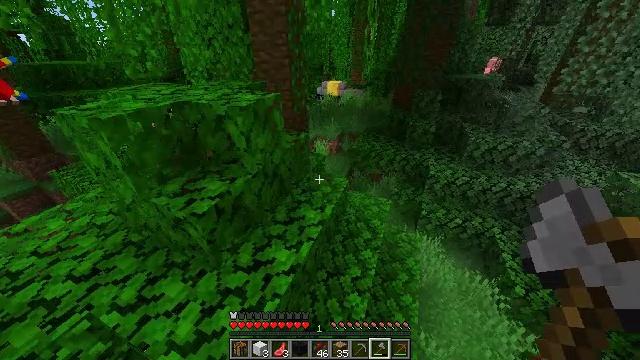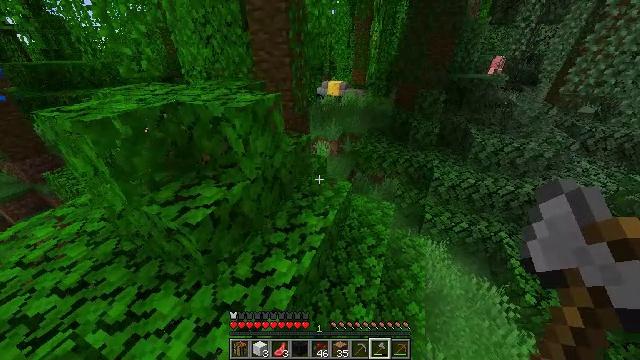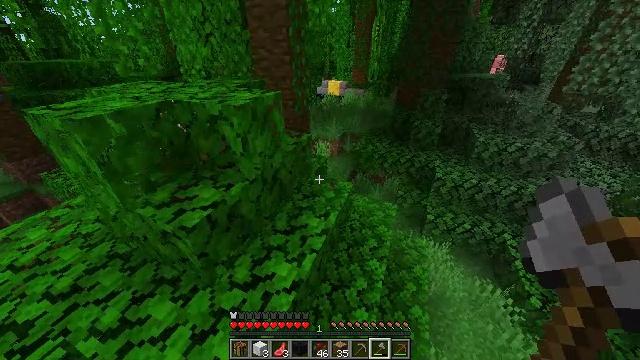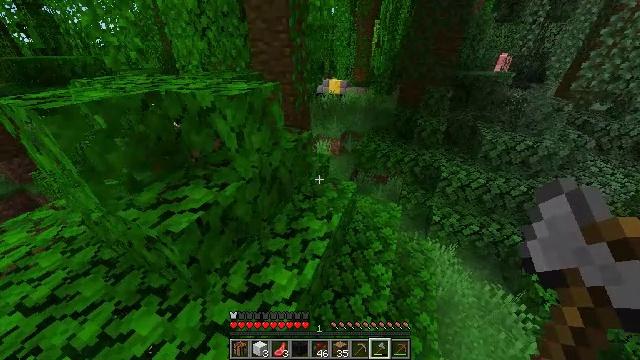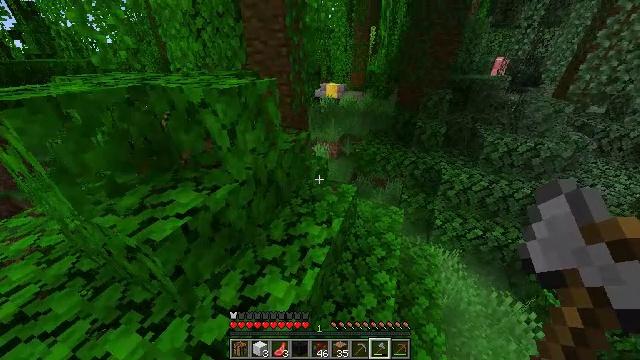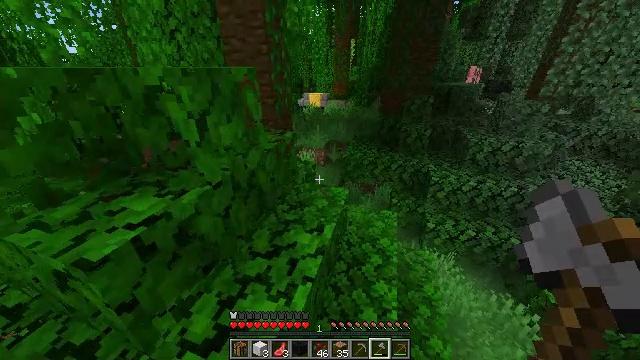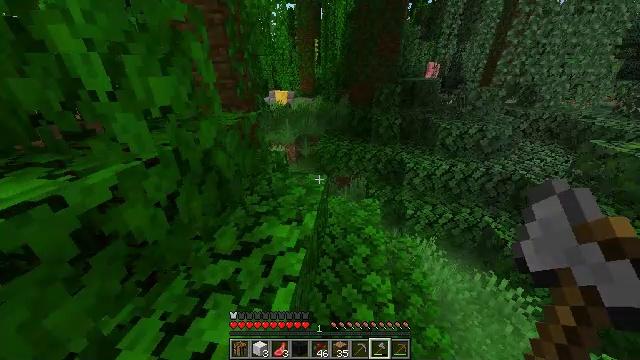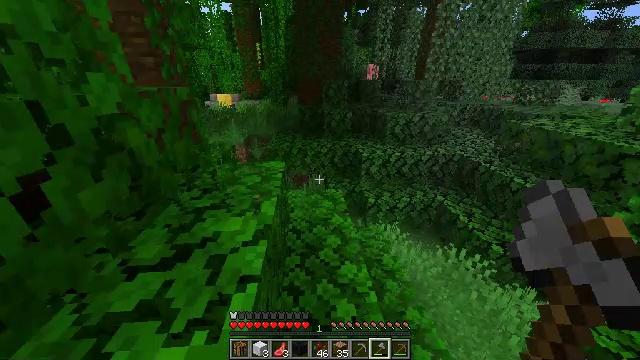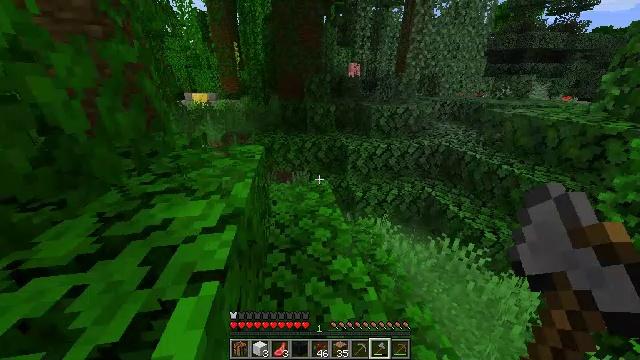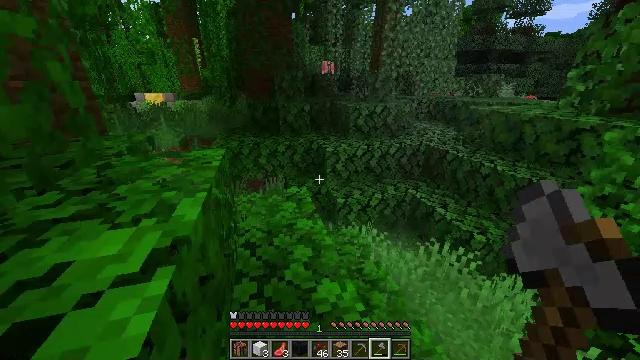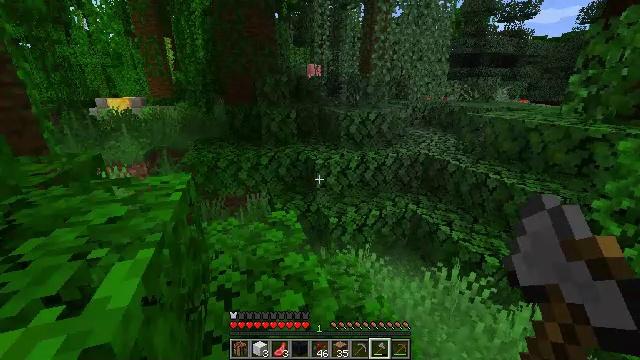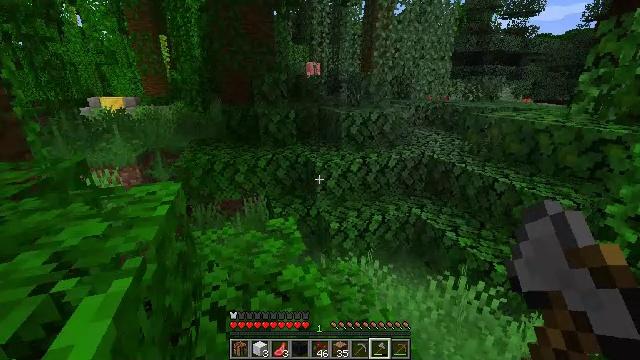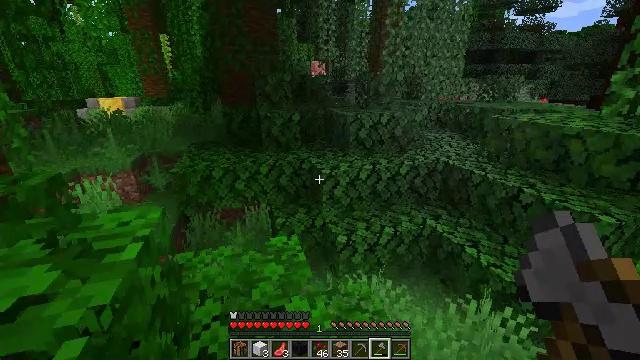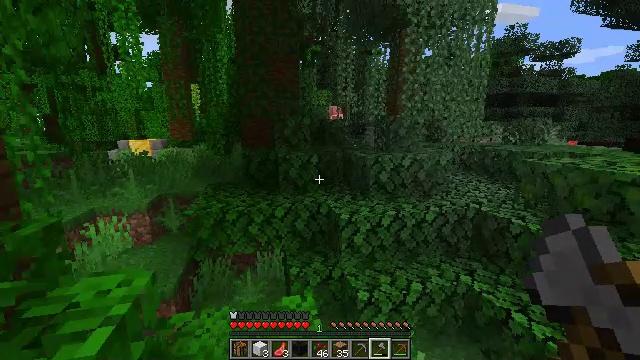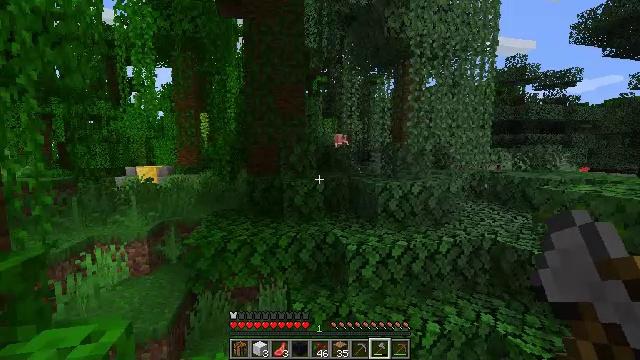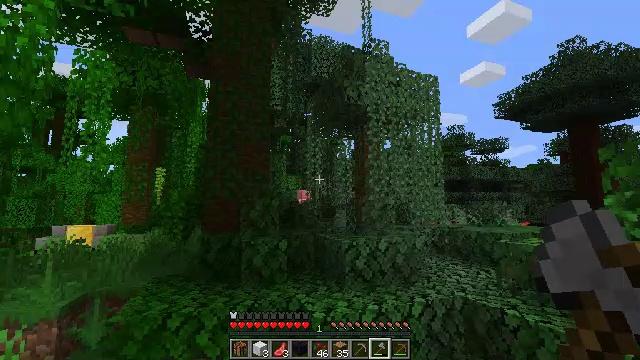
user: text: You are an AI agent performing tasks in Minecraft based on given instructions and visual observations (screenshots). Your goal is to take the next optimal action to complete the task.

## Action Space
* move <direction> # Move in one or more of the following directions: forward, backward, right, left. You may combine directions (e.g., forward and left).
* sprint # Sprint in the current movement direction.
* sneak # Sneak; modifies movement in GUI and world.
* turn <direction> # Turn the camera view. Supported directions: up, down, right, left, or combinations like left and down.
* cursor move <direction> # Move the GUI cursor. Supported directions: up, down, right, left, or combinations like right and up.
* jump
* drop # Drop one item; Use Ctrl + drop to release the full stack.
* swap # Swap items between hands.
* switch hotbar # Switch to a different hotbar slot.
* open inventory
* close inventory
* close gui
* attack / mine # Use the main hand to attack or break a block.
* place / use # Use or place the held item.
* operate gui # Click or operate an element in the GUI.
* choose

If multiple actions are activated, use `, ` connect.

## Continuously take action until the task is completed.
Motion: motion action
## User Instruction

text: Break the jungle leaves with your hand or shears.
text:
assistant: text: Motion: move forward, jump
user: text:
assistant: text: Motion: move forward, jump
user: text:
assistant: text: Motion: move forward, jump
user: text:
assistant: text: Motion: move forward, turn up, jump
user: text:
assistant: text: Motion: move forward, turn right and up, jump
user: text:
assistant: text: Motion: move forward, turn right, jump
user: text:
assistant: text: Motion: move forward, turn right and up, jump
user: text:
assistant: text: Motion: move forward, turn right
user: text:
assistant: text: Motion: move forward, turn right and up
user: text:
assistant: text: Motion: move forward, turn right and up
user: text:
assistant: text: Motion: move forward
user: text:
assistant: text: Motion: move forward, turn left
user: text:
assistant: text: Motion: move forward, turn left and up
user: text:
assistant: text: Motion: move forward, turn left and up
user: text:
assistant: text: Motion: move forward, turn right and up
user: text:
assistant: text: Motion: move forward, turn up
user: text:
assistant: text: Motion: move forward
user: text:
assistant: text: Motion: move forward, turn up
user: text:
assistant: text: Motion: move forward
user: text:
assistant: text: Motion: move forward, jump
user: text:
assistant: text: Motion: move forward, jump
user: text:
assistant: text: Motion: move forward, jump
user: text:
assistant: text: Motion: move forward, jump
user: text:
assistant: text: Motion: move forward, jump
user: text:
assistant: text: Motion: move forward, jump
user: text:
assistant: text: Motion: move forward, turn right and down, jump
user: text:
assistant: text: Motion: move forward, turn right and down, jump
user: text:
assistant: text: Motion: move forward, turn left and down, jump
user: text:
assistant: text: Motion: move forward, turn left and down, jump
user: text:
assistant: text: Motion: move forward, turn down, jump